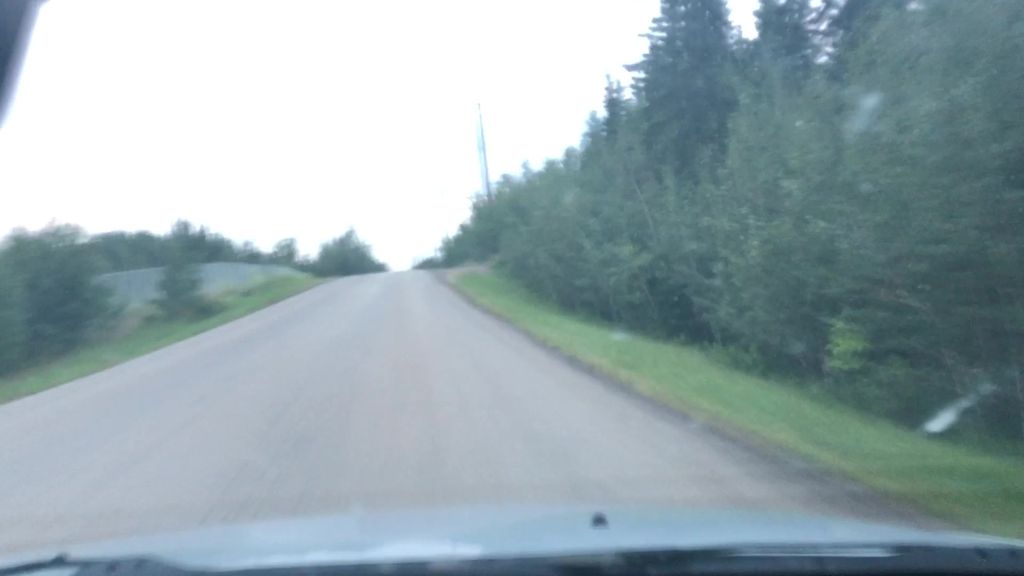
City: edmonton